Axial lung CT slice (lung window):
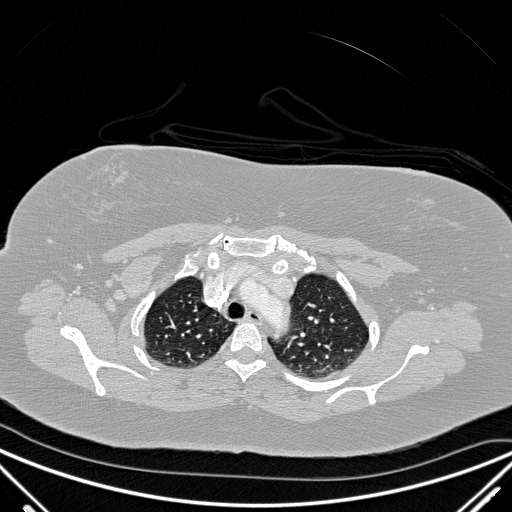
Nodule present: no